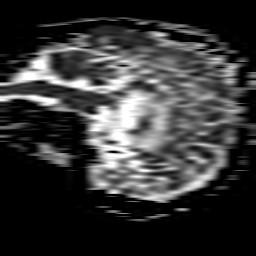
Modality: ADC
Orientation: sagittal
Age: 63
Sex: female
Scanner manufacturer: philips
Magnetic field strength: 1.5 T
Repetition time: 3.679 s
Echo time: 0.09411 s